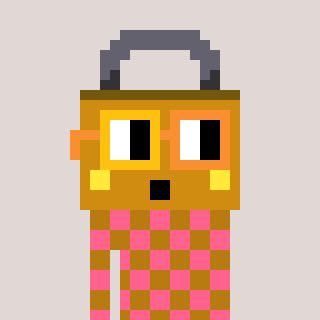
a pixel art character with square yellow and orange glasses, a lock-shaped head and a gold-colored body on a warm background